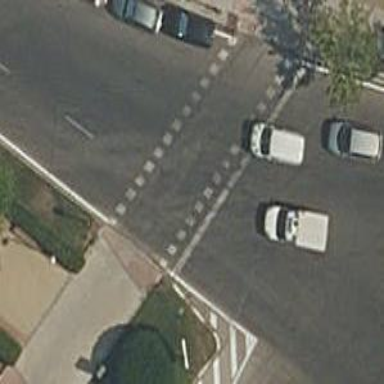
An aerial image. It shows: Crossing with traffic signals.